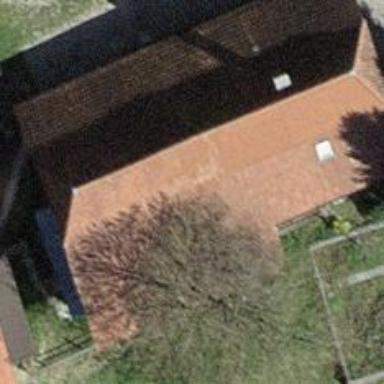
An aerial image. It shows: Farm building.